Question: I'm trying to do Facebook authentication with my application. But so far, my attempts are unsuccessful. I'm completely new to Node.
When a user clicks that fb login button, the request need to be taken to /auth/facebook route where they will be passed to the Passport Strategy. There they will be sent to Facebook for authentication. But it never happens. The Facebook authentication windows never get showed. It seems like redirection not working. I did a few hours of searching but didn't get a solution.

Following is the parts of the code which I think important to this context
I had put my App ID and App Secret in
'''
module.exports = {
'facebookAuth' : {
'clientID' : 'my-AppID-here',
'clientSecret' : 'my-App-secret-here',
'callbackURL' : 'http://localhost:8080/auth/facebook/callback'
}
};
'''
The strategy to authenticate with Facebook and handle the callback goes in
'''
var LocalStrategy = require('passport-local').Strategy;
var FacebookStrategy = require('passport-facebook').Strategy;
// load up the user model and auth variables
var User = require('../app/models/user');
var configAuth = require('./auth');
module.exports = function(passport) {
passport.serializeUser(function(user, done) {
done(null, user.id);
});
passport.deserializeUser(function(id, done) {
User.findById(id, function(err, user) {
done(err, user);
});
});
// Facebook Strategy
passport.use(new FacebookStrategy({
// pull app id and secret from our auth.js file
clientID : configAuth.facebookAuth.clientID,
clientSecret : configAuth.facebookAuth.clientSecret,
callbackURL : configAuth.facebookAuth.callbackURL
},
// facebook will send back the token and profile
function(token, refreshToken, profile, done) {
process.nextTick(function() {
// find the user in the database based on their facebook id
User.findOne({ 'facebook.id' : profile.id }, function(err, user) {
if (err)
return done(err);
// if the user is found, then log them in
if (user) {
return done(null, user);
} else {
// if there is no user found with that facebook id, create them
var newUser = new User();
// set all of the facebook information in our user model
newUser.facebook.id = profile.id; // set the users facebook id
newUser.facebook.token = token; // we will save the token that facebook provides to the user
newUser.facebook.name = profile.name.givenName + ' ' + profile.name.familyName; // look at the passport user profile to see how names are returned
newUser.facebook.email = profile.emails[0].value; // facebook can return multiple emails so we'll take the first
// save our user to the database
newUser.save(function(err) {
if (err)
throw err;
// if successful, return the new user
return done(null, newUser);
});
}
});
});
}));
};
'''
The relevant routes from app/routes.js
'''
module.exports = function(app, passport) {
// route for facebook authentication and login
app.get('/auth/facebook', passport.authenticate('facebook', { scope : 'email' }));
// handle the callback after facebook has authenticated the user
app.get('/auth/facebook/callback',
passport.authenticate('facebook', {
successRedirect : '/profile',
failureRedirect : '/'
}));
// route for logging out
app.get('/logout', function(req, res) {
req.logout();
res.redirect('/');
});
};
'''
The the Login Button code in view
'''
<a href="/auth/facebook" class="btn btn-primary"><span class="fa fa-facebook"></span> Facebook</a>
'''
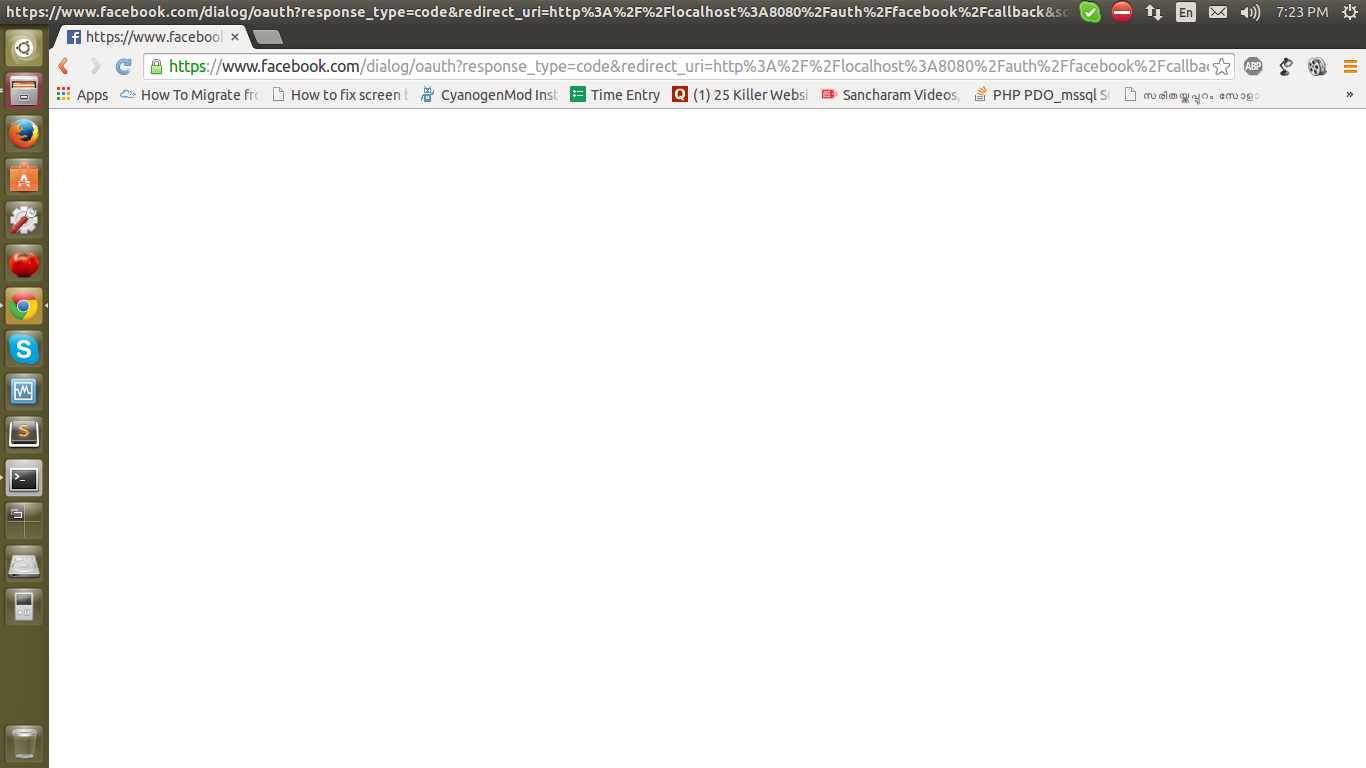
Answer: The problem was I didn't attach the domain name (in my case it is 'http://localhost:8080') in Facebook app settings.
Go to the Settings page under the Basic tab
1. Click "+ Add Platform" and choose "Website"
2. In the box that comes up for the website you just added: Site URL: http://localhost:8080/
3. In the box above that (Settings => Basic): App Domain: localhost
4. At the bottom right - click "Save Changes"
Once I done that my problem get solved.